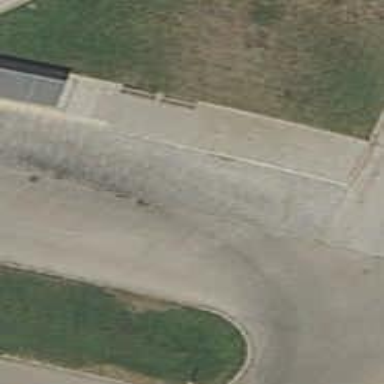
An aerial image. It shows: Kerb serving as barrier.